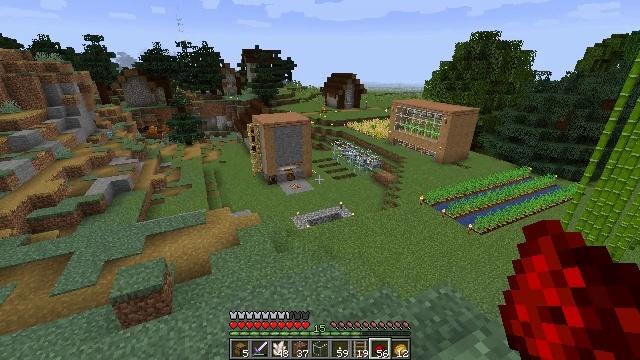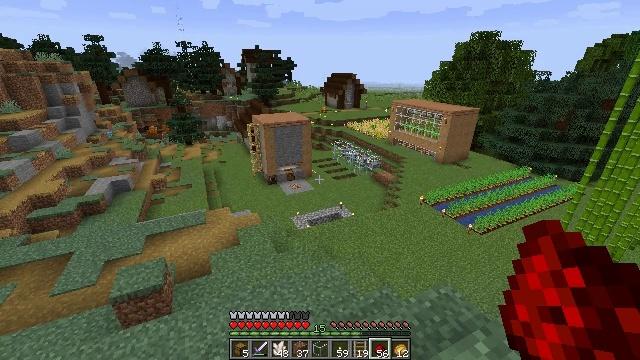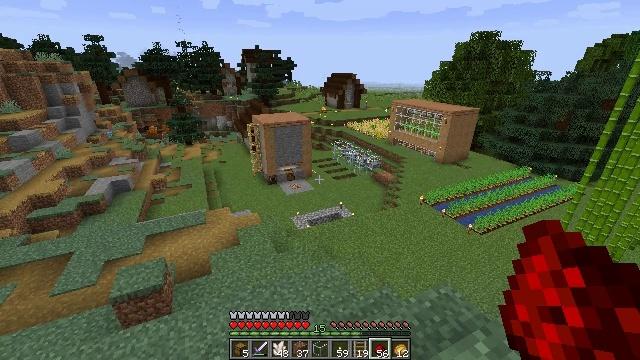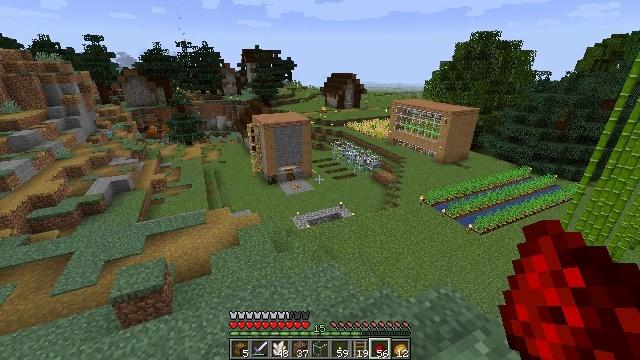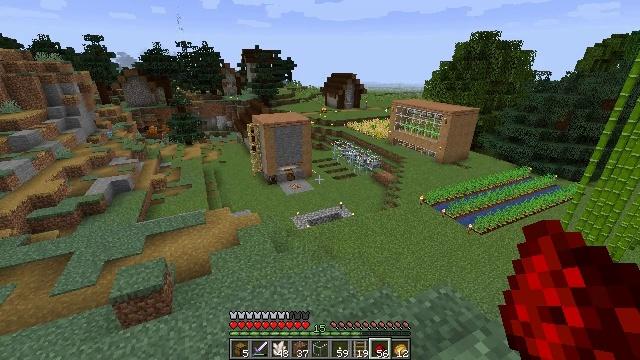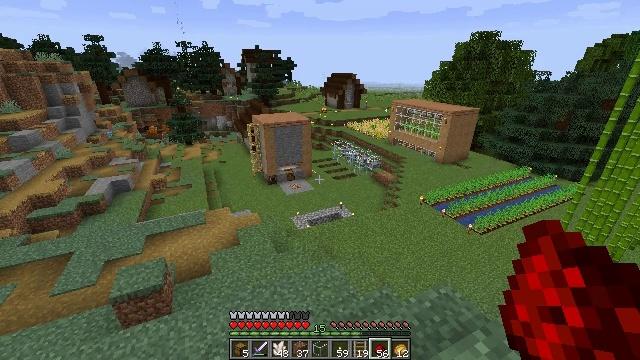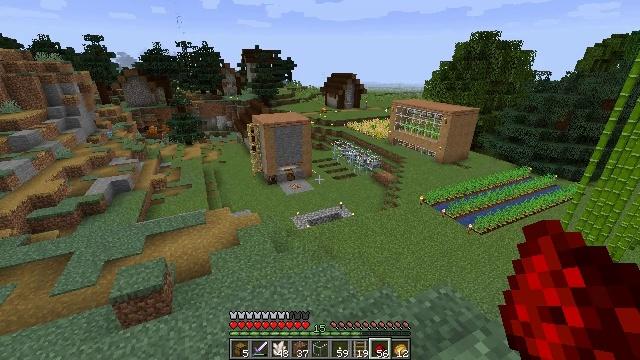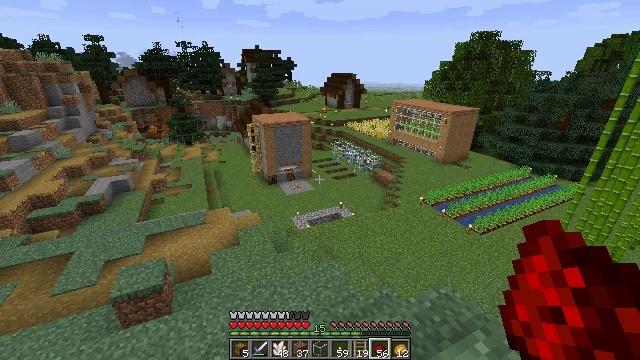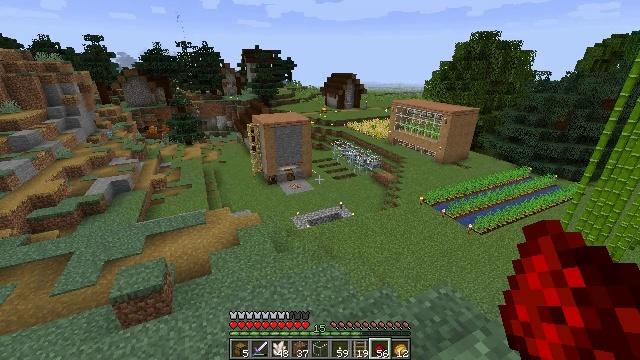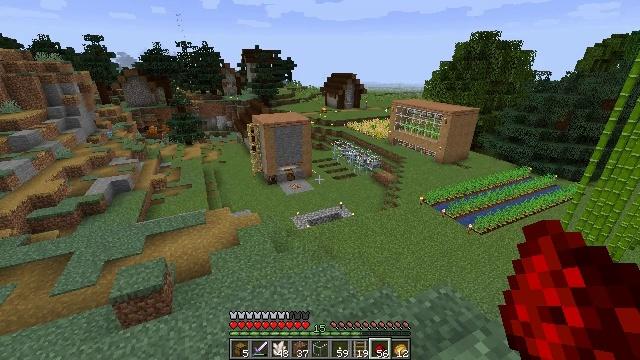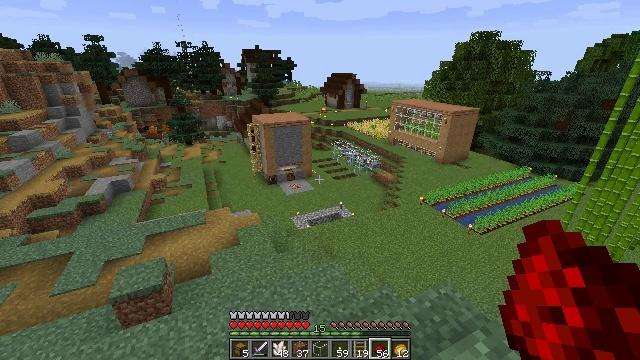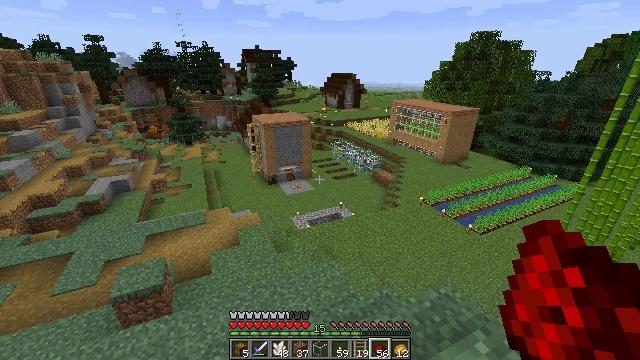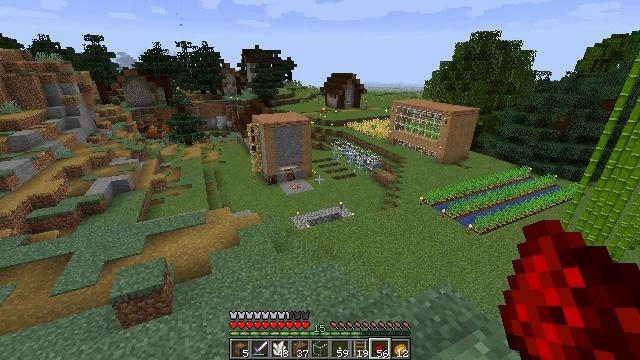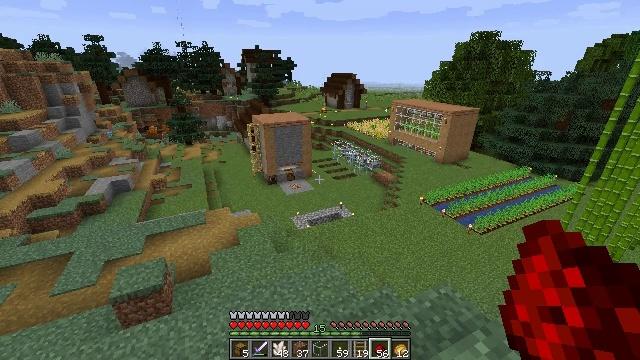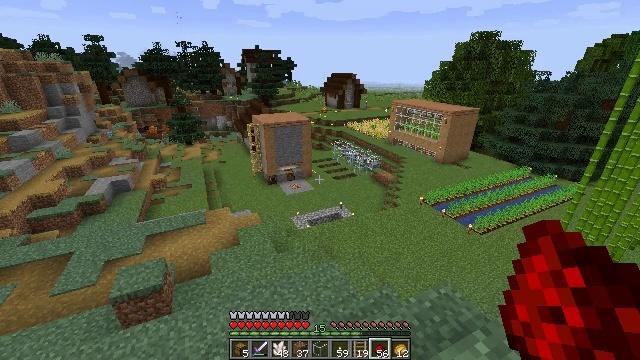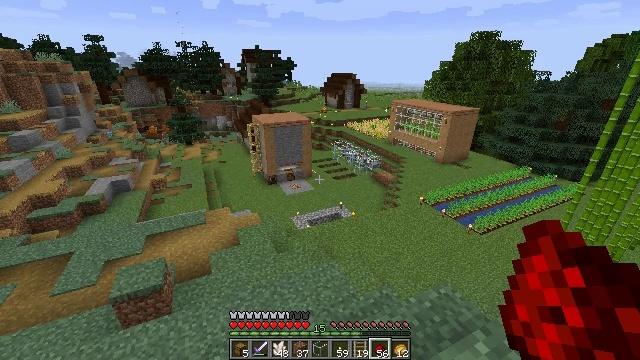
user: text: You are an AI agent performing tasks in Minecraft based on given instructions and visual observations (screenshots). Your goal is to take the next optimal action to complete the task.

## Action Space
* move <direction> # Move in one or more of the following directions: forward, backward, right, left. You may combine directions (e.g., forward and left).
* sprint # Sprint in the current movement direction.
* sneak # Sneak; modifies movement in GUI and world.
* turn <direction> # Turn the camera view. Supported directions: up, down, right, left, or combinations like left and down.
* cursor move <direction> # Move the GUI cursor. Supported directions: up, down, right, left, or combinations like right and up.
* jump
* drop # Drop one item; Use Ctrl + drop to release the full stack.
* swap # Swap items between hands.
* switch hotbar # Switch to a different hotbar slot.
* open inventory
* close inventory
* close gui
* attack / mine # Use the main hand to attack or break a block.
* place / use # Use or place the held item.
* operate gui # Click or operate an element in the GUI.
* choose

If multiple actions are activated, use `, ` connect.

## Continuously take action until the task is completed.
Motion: motion action
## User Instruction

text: Convert materials to black dye.
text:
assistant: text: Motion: no_op
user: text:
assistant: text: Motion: no_op
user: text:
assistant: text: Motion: no_op
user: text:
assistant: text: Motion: no_op
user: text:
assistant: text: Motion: no_op
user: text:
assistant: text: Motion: no_op
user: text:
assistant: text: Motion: no_op
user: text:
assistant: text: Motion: no_op
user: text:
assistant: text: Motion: no_op
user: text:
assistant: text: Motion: no_op
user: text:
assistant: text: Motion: no_op
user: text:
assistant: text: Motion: no_op
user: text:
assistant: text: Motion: no_op
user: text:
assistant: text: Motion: no_op
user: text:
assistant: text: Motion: no_op
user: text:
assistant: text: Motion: no_op
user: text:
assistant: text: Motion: no_op
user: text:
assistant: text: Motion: no_op
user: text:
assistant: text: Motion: no_op
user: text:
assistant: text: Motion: no_op
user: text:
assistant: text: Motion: no_op
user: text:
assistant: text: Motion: no_op
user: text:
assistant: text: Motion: no_op
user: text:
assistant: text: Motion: no_op
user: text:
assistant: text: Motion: no_op
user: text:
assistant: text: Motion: no_op
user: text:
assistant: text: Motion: no_op
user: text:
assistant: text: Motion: no_op
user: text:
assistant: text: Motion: no_op
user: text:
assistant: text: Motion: no_op